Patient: sex M, age 69
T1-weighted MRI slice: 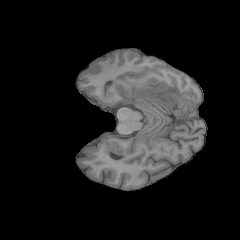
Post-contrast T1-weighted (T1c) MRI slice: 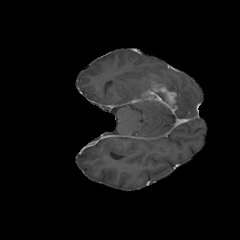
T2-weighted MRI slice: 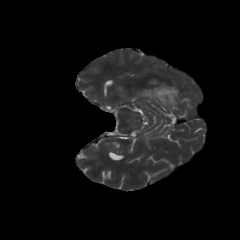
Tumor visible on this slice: yes
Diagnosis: Glioblastoma, IDH-wildtype
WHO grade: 4